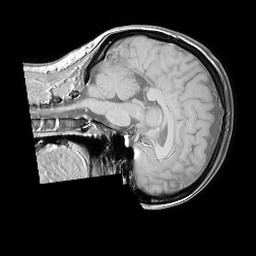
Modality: T1w
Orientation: sagittal
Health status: ill
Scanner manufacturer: philips
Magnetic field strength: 3 T
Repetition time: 0.3787 s
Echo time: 0.002908 s